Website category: university
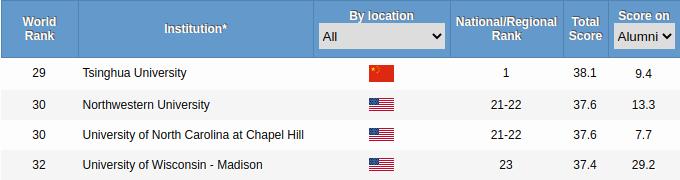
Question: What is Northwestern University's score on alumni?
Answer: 13.3

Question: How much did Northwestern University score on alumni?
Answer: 13.3

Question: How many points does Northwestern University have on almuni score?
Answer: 13.3

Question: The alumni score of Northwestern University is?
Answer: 13.3

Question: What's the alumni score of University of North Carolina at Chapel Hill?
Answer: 7.7

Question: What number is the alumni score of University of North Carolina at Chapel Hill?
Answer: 7.7

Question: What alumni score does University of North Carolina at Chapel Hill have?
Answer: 7.7

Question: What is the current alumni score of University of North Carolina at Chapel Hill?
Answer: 7.7

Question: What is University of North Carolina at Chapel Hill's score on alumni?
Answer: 7.7

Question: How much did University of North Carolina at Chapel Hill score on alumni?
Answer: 7.7

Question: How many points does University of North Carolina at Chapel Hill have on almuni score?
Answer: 7.7

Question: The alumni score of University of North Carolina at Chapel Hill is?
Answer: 7.7

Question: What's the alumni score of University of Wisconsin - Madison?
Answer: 29.2

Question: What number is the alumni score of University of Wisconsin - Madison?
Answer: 29.2

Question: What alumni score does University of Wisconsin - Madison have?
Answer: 29.2

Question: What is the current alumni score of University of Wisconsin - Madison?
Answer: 29.2

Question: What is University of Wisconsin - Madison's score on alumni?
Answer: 29.2

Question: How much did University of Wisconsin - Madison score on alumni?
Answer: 29.2

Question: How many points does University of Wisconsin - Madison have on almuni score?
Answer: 29.2

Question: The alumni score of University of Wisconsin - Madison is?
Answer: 29.2

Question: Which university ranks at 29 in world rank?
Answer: Tsinghua University

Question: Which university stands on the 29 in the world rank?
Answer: Tsinghua University

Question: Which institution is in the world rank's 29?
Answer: Tsinghua University

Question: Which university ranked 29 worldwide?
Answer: Tsinghua University

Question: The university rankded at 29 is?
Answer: Tsinghua University

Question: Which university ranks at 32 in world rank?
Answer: University of Wisconsin - Madison

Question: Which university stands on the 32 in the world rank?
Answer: University of Wisconsin - Madison

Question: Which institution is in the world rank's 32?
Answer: University of Wisconsin - Madison

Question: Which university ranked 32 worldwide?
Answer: University of Wisconsin - Madison

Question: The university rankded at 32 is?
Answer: University of Wisconsin - Madison

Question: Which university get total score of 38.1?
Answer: Tsinghua University

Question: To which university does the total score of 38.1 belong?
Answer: Tsinghua University

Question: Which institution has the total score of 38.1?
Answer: Tsinghua University

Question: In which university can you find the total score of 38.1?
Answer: Tsinghua University

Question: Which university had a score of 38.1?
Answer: Tsinghua University

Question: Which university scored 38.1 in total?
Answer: Tsinghua University

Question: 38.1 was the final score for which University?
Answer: Tsinghua University

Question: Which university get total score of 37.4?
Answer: University of Wisconsin - Madison

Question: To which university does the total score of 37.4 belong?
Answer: University of Wisconsin - Madison

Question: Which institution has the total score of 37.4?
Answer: University of Wisconsin - Madison

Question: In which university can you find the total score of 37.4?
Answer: University of Wisconsin - Madison

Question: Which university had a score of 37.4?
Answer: University of Wisconsin - Madison

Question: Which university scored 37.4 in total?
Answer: University of Wisconsin - Madison

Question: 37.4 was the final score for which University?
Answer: University of Wisconsin - Madison

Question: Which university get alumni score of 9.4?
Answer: Tsinghua University

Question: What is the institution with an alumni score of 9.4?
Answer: Tsinghua University

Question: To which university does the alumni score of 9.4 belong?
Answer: Tsinghua University

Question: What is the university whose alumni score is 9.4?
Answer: Tsinghua University

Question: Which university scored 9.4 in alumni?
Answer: Tsinghua University

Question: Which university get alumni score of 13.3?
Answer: Northwestern University

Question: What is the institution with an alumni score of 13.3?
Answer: Northwestern University

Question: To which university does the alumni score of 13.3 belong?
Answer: Northwestern University

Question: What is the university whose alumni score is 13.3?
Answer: Northwestern University

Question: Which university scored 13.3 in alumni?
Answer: Northwestern University

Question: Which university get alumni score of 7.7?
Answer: University of North Carolina at Chapel Hill

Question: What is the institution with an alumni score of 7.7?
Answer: University of North Carolina at Chapel Hill

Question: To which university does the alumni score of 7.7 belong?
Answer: University of North Carolina at Chapel Hill

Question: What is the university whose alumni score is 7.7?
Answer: University of North Carolina at Chapel Hill

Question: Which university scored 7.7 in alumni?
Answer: University of North Carolina at Chapel Hill

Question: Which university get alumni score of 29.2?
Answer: University of Wisconsin - Madison

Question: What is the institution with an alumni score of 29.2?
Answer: University of Wisconsin - Madison

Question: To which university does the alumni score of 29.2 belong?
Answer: University of Wisconsin - Madison

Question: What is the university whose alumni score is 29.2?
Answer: University of Wisconsin - Madison

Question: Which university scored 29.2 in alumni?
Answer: University of Wisconsin - Madison